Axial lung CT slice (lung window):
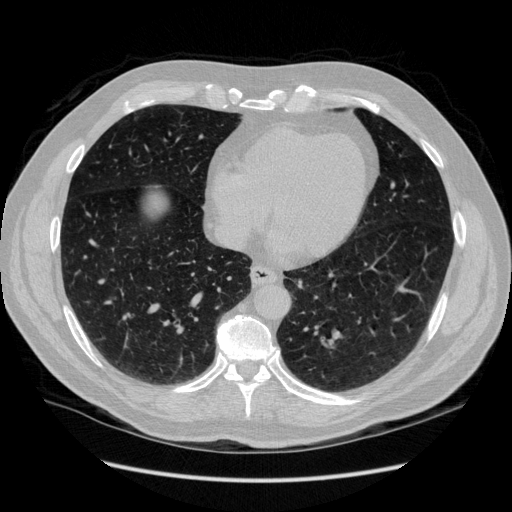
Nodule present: no